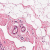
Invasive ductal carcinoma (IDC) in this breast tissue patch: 0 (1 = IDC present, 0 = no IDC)